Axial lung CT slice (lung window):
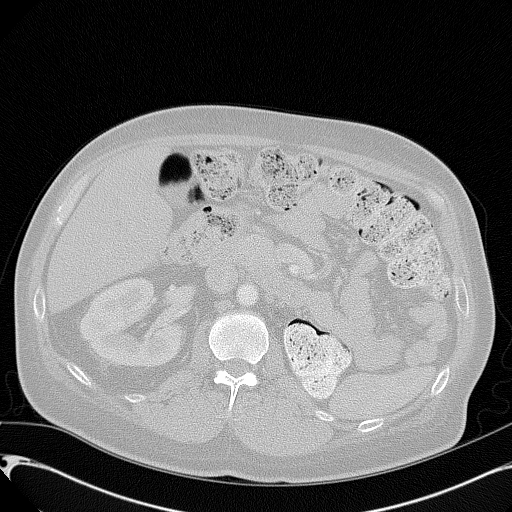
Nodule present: no